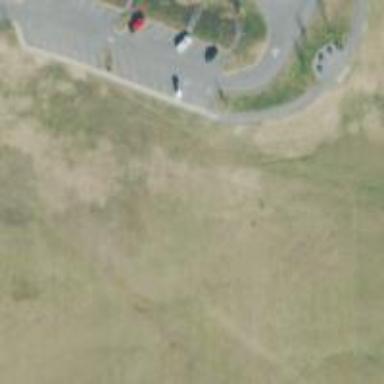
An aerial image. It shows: Disc golf hole.